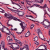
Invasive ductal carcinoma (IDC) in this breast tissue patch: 1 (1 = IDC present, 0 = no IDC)